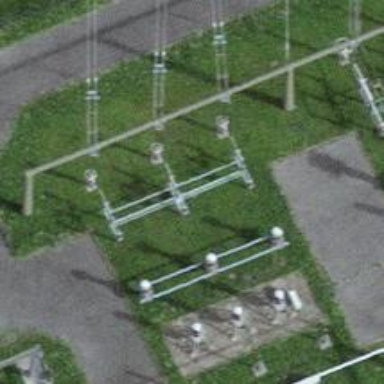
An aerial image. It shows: Power line with three cables in bay configuration.